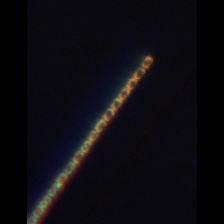
Taxon: Skeletonema
Group: Diatoms